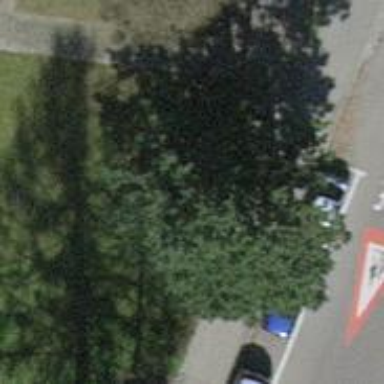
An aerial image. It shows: Urban tree adds touch of nature to the surroundings.